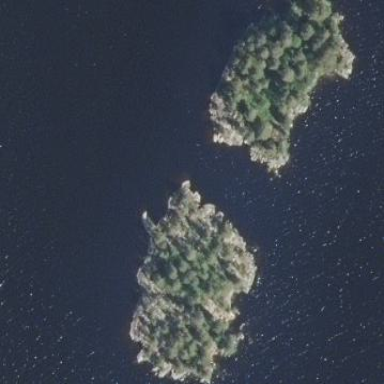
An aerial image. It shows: Islet surrounded by woodland.